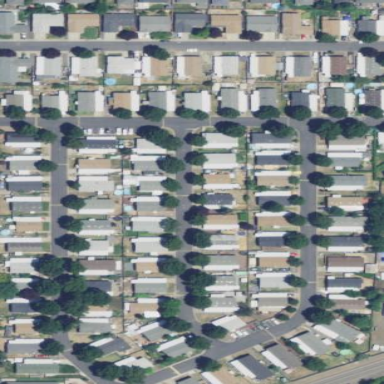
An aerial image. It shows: Residential area designated as trailer park.